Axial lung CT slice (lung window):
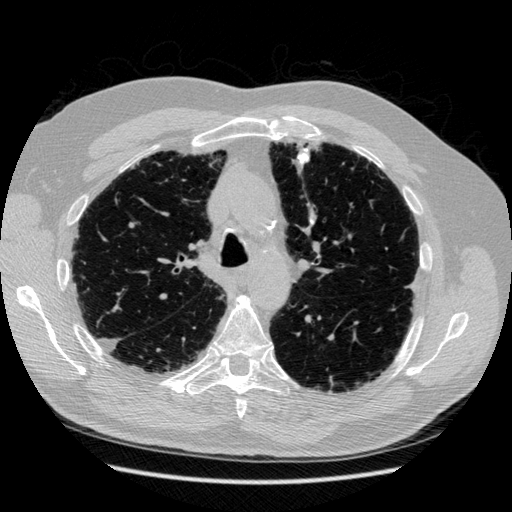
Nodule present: yes
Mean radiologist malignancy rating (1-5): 1